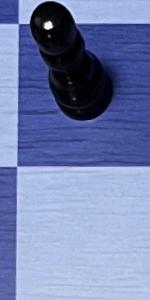
Label: Empty